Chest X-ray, PA view. Patient: 36 years old, sex F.
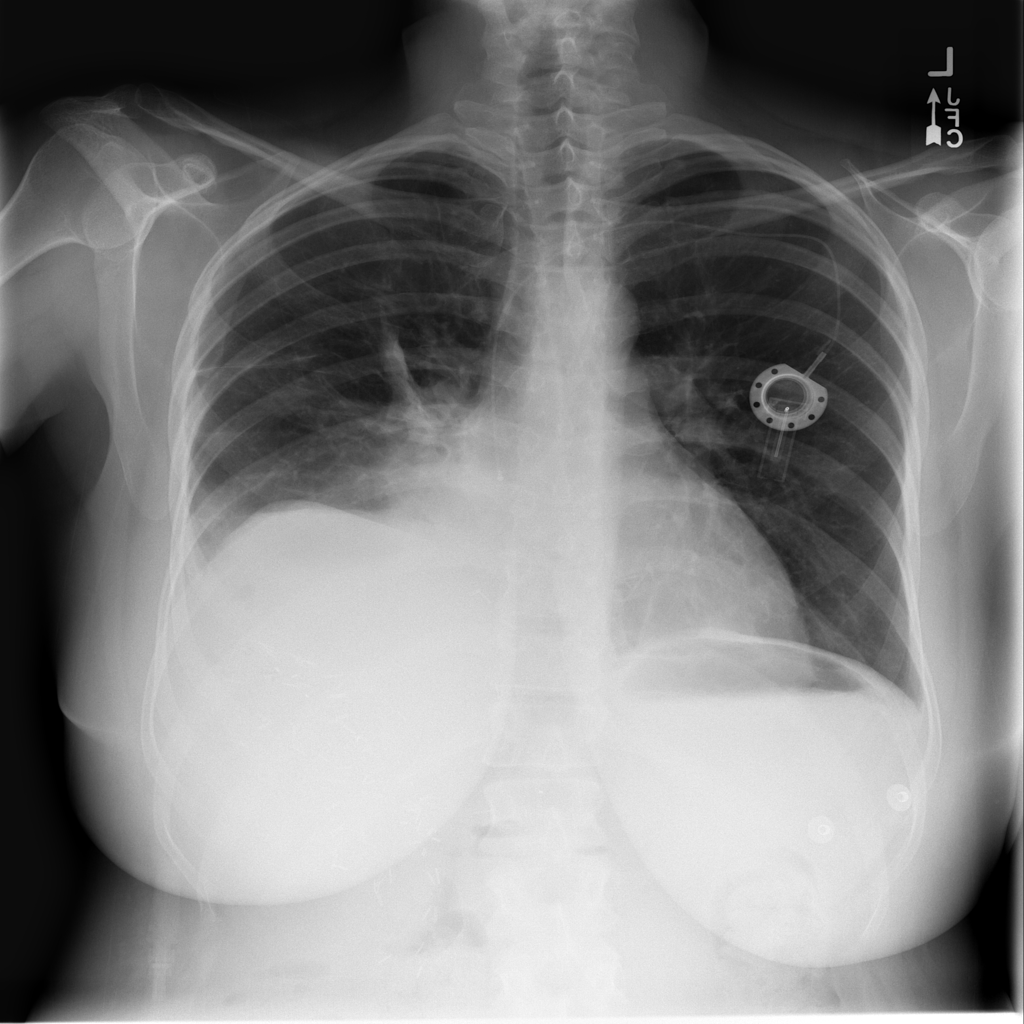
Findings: Effusion, Infiltration, Mass, Pleural_Thickening